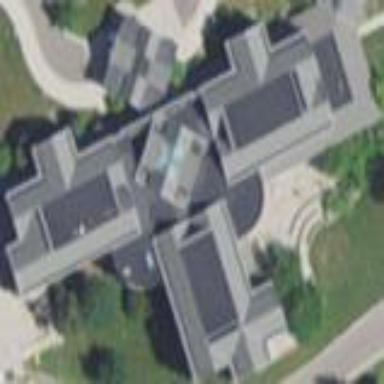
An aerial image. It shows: Healthcare clinic building.